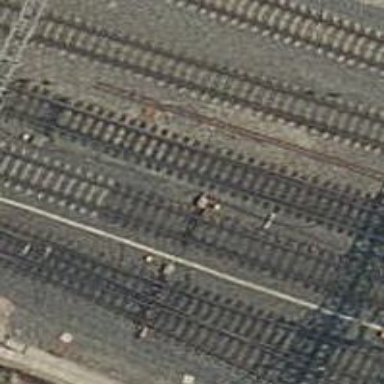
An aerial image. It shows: Railway switch.